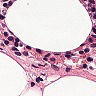
Metastatic tissue present: no